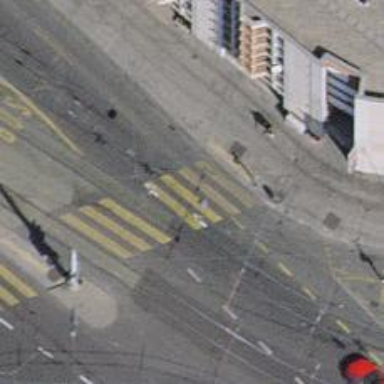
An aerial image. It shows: Crossing with traffic signals.